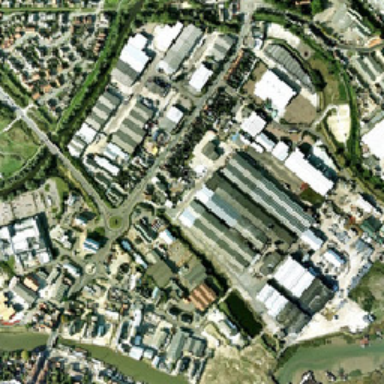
Many industrial zones along the lake .